Field crop: maize
Growth stage: 1
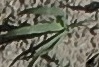
Species: sorghum